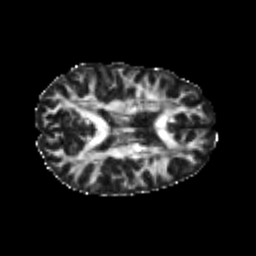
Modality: FA
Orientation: axial
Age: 22
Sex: female
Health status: healthy
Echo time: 0.074 s